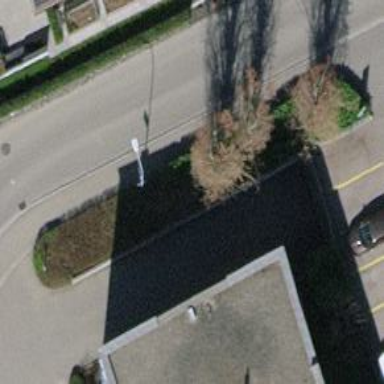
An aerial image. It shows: Bus stop with platform for public transport.